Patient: sex M, age 42
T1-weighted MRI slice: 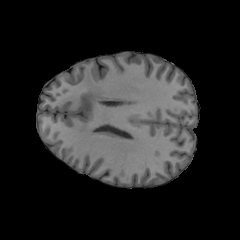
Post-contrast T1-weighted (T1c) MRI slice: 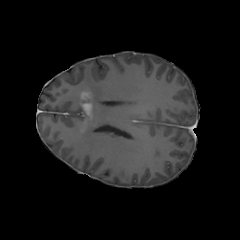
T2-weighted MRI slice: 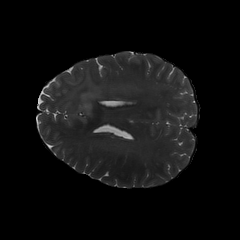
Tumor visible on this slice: yes
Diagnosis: Glioblastoma, IDH-wildtype
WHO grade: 4